Question: Im trying to get my canvas to cover my header and navigation panel but it's just stacking on top even though it's got a greater Z-index. Is I use position absolute, it goes over the elements I want but it does not align properly. The canvas will start maybe at the halfway point which I don't understand. Shouldn't it inherit the positioning/alignment from the topWrapper rules?
HTML
'''
<div id="topWrapper">
<canvas id="canvas" width="850px" height="194px"></canvas>
<a href="index.html">
<header id="top_header"></header>
</a>
<nav id="topnav">
<ul>
<li><a href="index.html">Home</a></li>
<li><a href="about.html">About</a></li>
<li><a href="video.html">Trailers</a></li>
<li id='adminPage'><a href="admin.html">Admin</a></li>
</ul>
</nav>
</div>
'''
CSS:
'''
#topWrapper {
background-color:#0d0d0d;
text-align:center;
position:absolute;
z-index:9999;
width:100%;
max-width: 850px;
margin: 0 auto; left:0px; right:0px;
float:clear;
background-image: url('images/headfoot/bg5.jpg');
}
#top_header{
width: auto;
height: 120px;
border-bottom: 1px solid yellow;
margin: 0px;
padding: 2px 0px;
cursor:pointer;
background: url('images/banner.png') center no-repeat;
background-size: contain;
}
#topnav{
border-bottom: 1px solid yellow;
width: 100%;
}
#canvas{
background: green;
}
'''
I tried using Absolute positioning on the canvas element which places itself over like I need but then the alignment doesn't work:

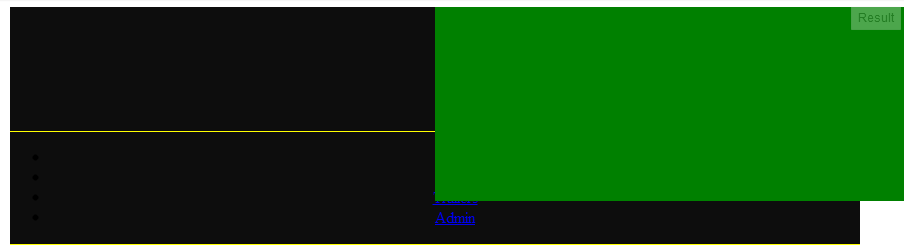
Answer: You can set
'''
#canvas{
position: absoulute;
left: 0;
background: green;
}
'''
<URL>
In your example, it is not aligned properly because '#topWrapper' has 'text-align: center;' property, and that forcing '#canvas' to start from center.